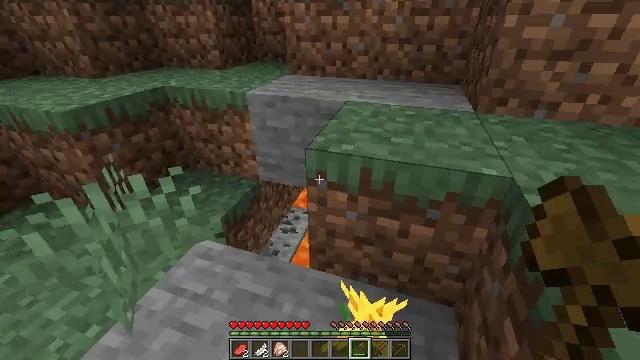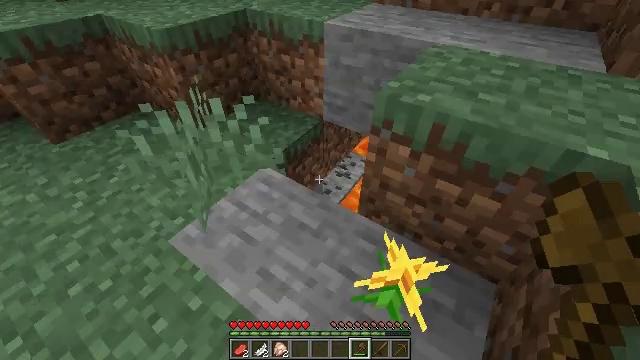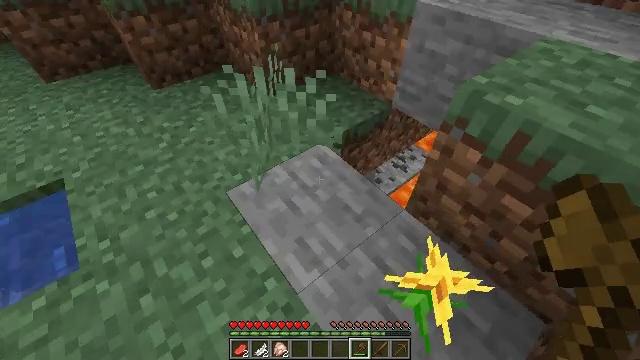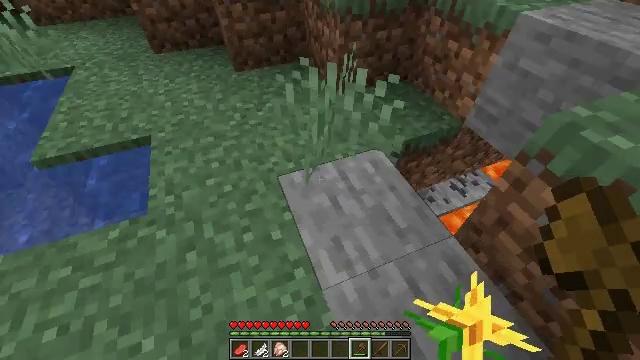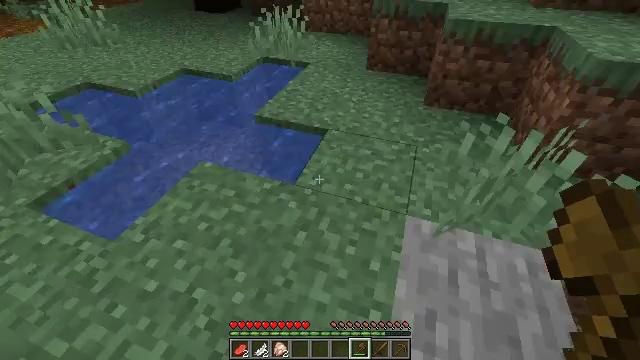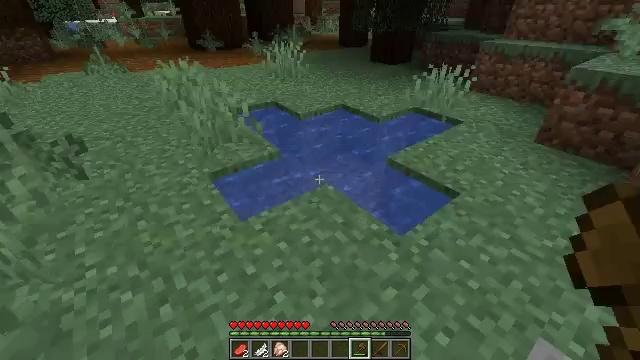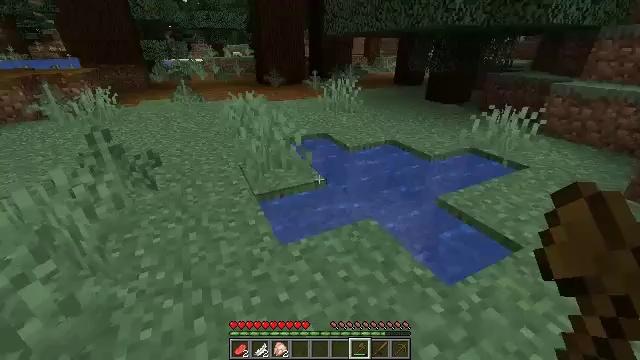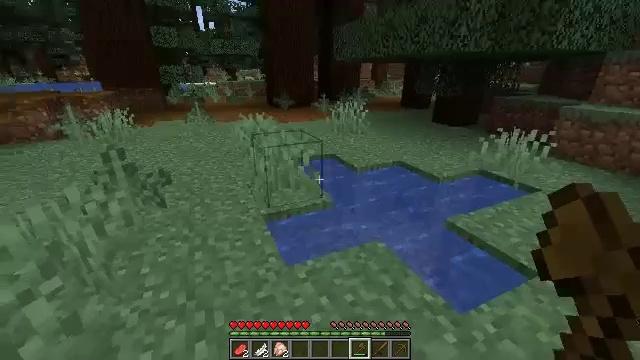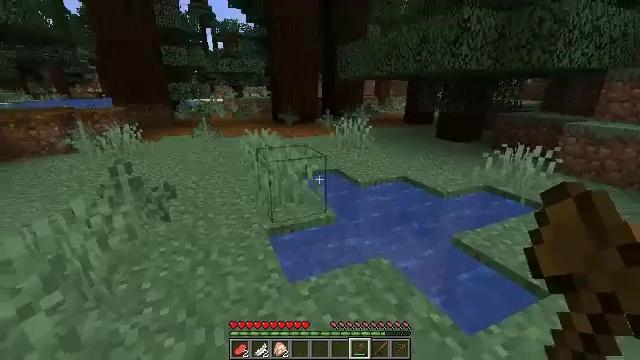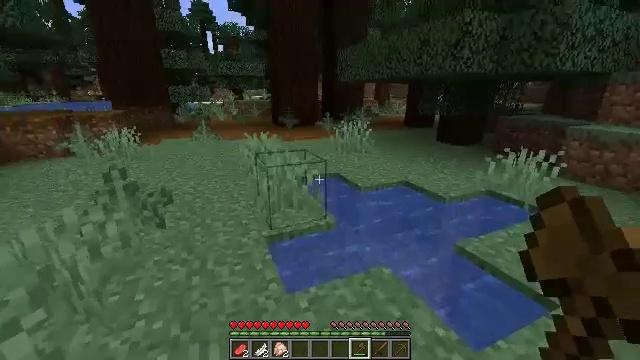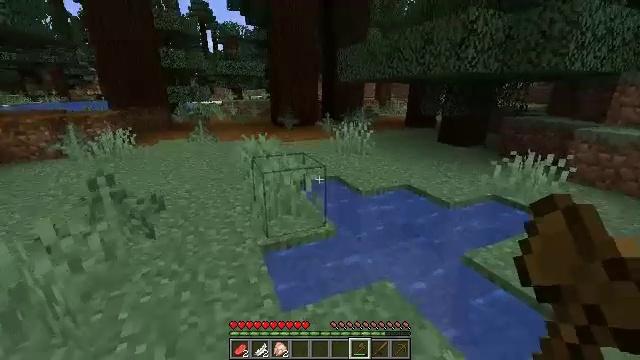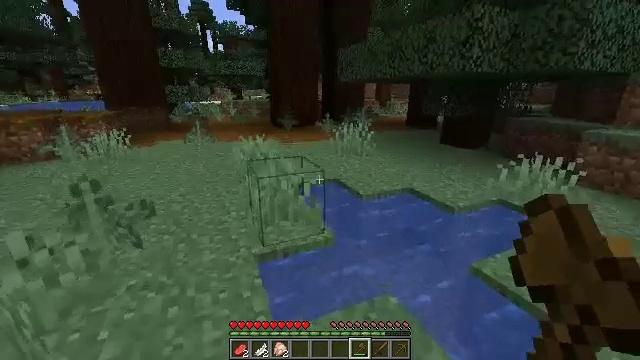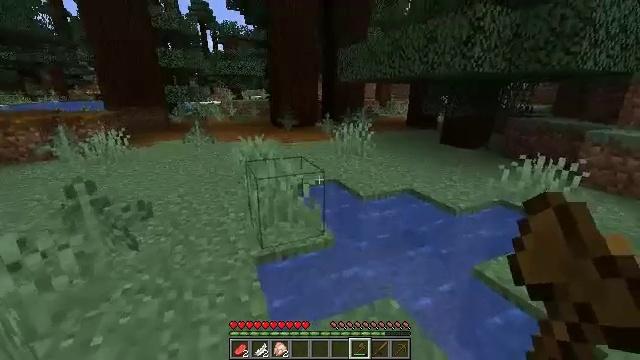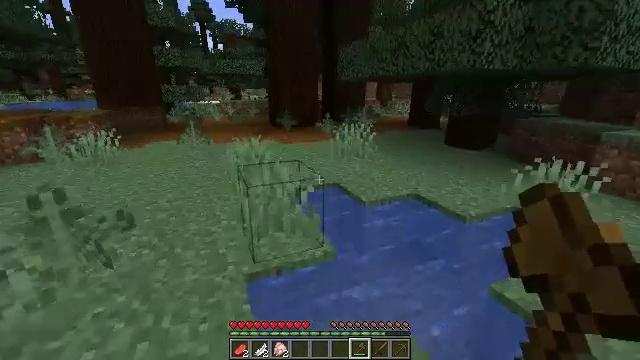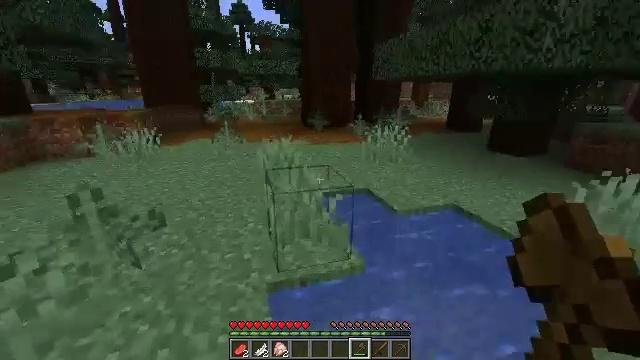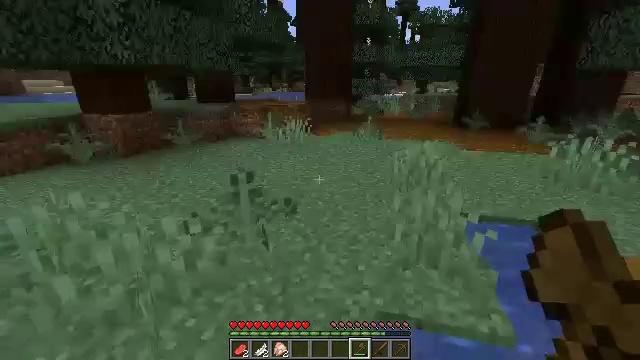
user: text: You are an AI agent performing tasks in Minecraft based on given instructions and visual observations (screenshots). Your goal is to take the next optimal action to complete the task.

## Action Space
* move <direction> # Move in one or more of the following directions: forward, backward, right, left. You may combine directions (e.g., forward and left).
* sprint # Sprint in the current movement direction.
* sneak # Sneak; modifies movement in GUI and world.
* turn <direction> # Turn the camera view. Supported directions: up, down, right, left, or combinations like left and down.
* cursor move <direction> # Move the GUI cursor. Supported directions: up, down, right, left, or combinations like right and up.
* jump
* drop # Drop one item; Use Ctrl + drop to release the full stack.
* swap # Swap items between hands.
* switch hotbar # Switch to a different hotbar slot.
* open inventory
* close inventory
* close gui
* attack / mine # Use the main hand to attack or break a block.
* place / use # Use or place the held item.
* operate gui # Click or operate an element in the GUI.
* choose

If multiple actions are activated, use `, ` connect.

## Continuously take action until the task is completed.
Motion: motion action
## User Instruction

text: Break the dandelion to obtain it.
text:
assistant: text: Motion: turn left and down
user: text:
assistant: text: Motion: turn left and down
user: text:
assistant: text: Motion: turn left
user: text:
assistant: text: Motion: turn left and up
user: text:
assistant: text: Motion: turn left and up
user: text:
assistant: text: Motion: turn left and up
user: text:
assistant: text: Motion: turn left and up
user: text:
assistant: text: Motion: turn up
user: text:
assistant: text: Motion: move forward
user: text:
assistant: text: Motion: move forward
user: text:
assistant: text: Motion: move forward
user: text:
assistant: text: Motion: move forward
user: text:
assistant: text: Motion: move forward
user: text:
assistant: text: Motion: move forward, turn left
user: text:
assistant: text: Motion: move forward, turn left and down
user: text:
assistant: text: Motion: move forward, turn left
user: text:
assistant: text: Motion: move forward and move left
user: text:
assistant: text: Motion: move forward and move left, turn left and up
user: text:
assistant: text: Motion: move forward and move left, turn left and up
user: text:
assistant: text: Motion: move forward, turn left and down
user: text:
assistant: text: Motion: move forward
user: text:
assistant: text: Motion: move forward
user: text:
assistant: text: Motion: move forward
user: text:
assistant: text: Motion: move forward, sprint
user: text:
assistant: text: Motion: move forward, sprint, turn left and up
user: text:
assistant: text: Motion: move forward, sprint, turn left
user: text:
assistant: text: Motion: move forward, sprint, turn left
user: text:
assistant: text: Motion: move forward, sprint, turn left
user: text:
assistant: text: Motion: move forward, turn left and up
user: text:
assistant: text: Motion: move forward, turn left and up